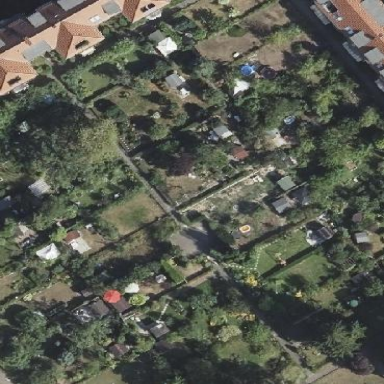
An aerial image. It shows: Area designated for allotments.